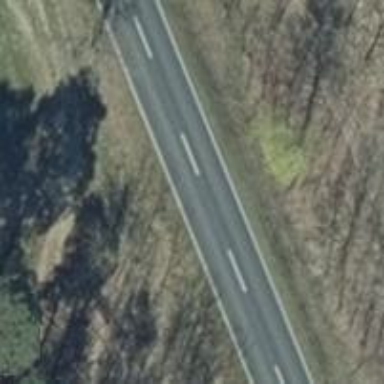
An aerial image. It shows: Primary road with asphalt surface.